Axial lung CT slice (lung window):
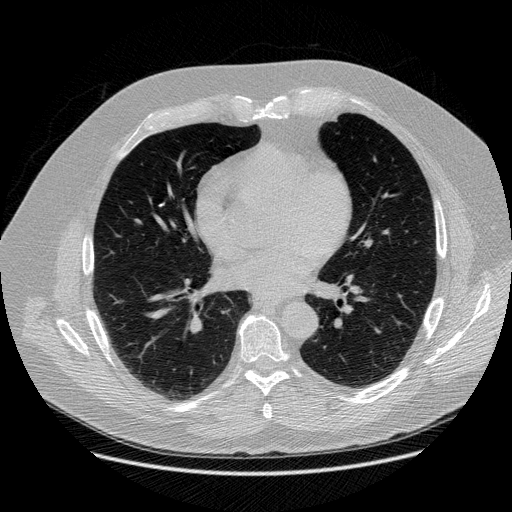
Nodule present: yes
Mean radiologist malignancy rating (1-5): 1.75